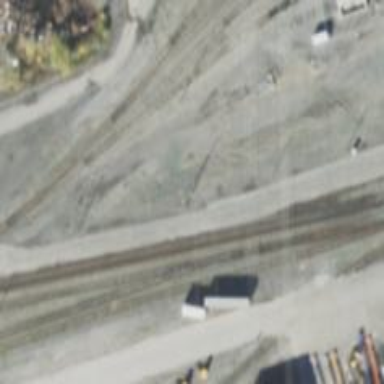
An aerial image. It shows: Railway yard in service.